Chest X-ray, AP view. Patient: 14 years old, sex F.
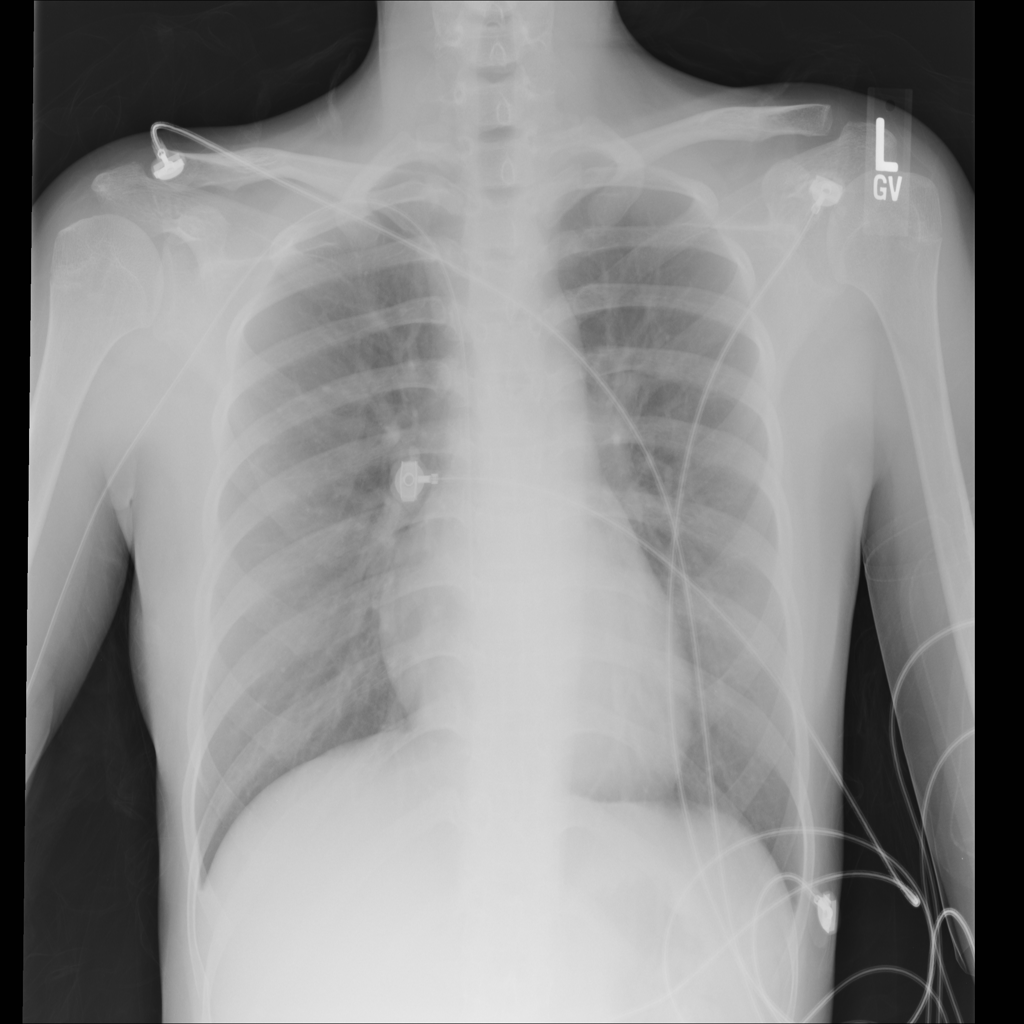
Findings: No Finding